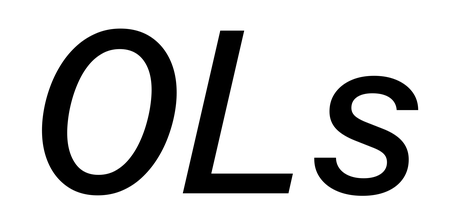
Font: InstrumentSans-Italic_Medium_Italic